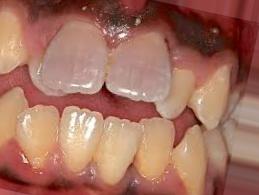
Condition: Tooth Discoloration